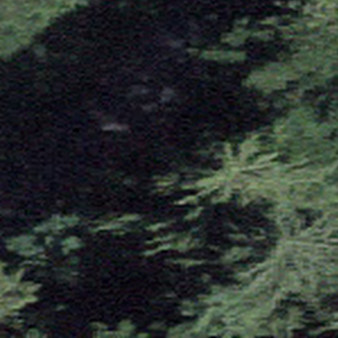
Label: other